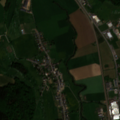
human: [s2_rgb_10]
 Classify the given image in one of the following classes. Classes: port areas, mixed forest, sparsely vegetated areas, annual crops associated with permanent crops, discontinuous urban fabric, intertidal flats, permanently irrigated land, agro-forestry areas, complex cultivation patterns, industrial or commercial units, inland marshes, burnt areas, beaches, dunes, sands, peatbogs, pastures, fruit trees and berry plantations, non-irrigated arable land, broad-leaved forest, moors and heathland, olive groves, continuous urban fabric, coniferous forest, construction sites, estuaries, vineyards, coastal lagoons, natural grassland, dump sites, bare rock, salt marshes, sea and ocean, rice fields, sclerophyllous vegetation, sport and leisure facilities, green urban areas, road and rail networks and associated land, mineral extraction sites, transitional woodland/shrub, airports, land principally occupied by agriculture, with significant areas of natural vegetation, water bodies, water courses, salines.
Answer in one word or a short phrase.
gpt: discontinuous urban fabric, pastures, land principally occupied by agriculture, with significant areas of natural vegetation, broad-leaved forest, coniferous forest, mixed forest